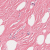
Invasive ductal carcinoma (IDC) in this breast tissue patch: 0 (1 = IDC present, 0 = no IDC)